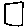
Label: square